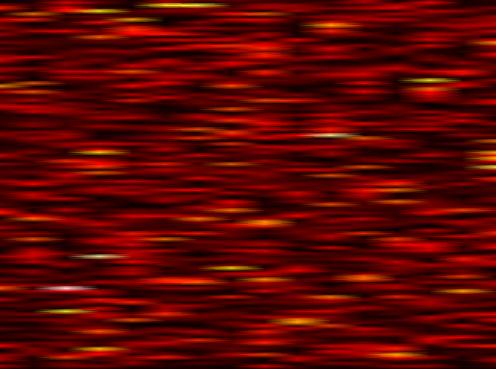
Label: FBMC